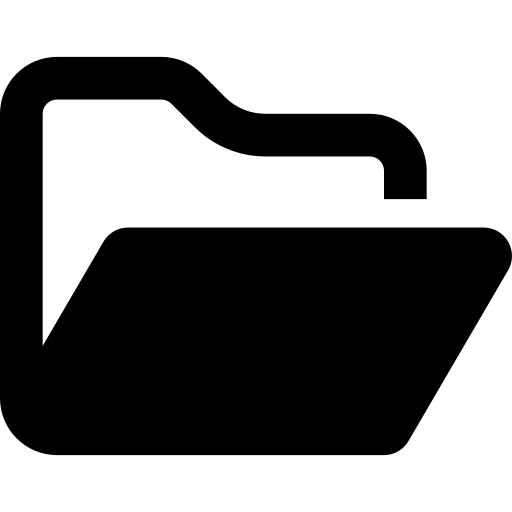
Tags: icon, FontAwesome, fa-icon, outline, folder, open